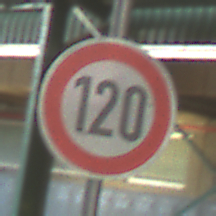
Verkehrszeichen: Geschwindigkeit120
Umgebung: Roofed, Special
Tageszeit: MorningAfternoon
Wetter: NotSpecified
Licht: Artificial
Jahreszeit: NotSpecified
Kontrast: MediumContrast